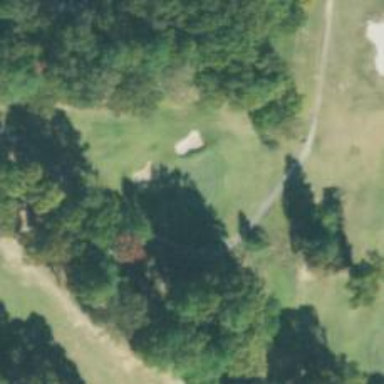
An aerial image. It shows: Golf hole.